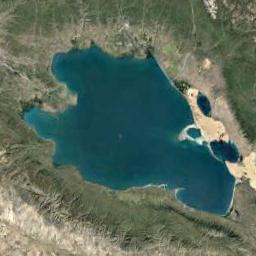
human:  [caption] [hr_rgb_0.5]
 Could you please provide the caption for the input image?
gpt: The ground is uneven around the lake .

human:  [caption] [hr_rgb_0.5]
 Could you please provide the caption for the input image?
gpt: The lake in the picture has an irregular shape .

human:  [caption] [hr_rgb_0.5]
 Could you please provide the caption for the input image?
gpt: The lake lies in a mountainous area and the water is blue .

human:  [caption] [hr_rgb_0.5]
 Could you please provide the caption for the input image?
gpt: Irregularly shaped blue lake surrounded by mountains with green vegetation .

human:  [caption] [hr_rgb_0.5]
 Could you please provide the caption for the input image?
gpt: There are meadows around the blue lake .